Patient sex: M
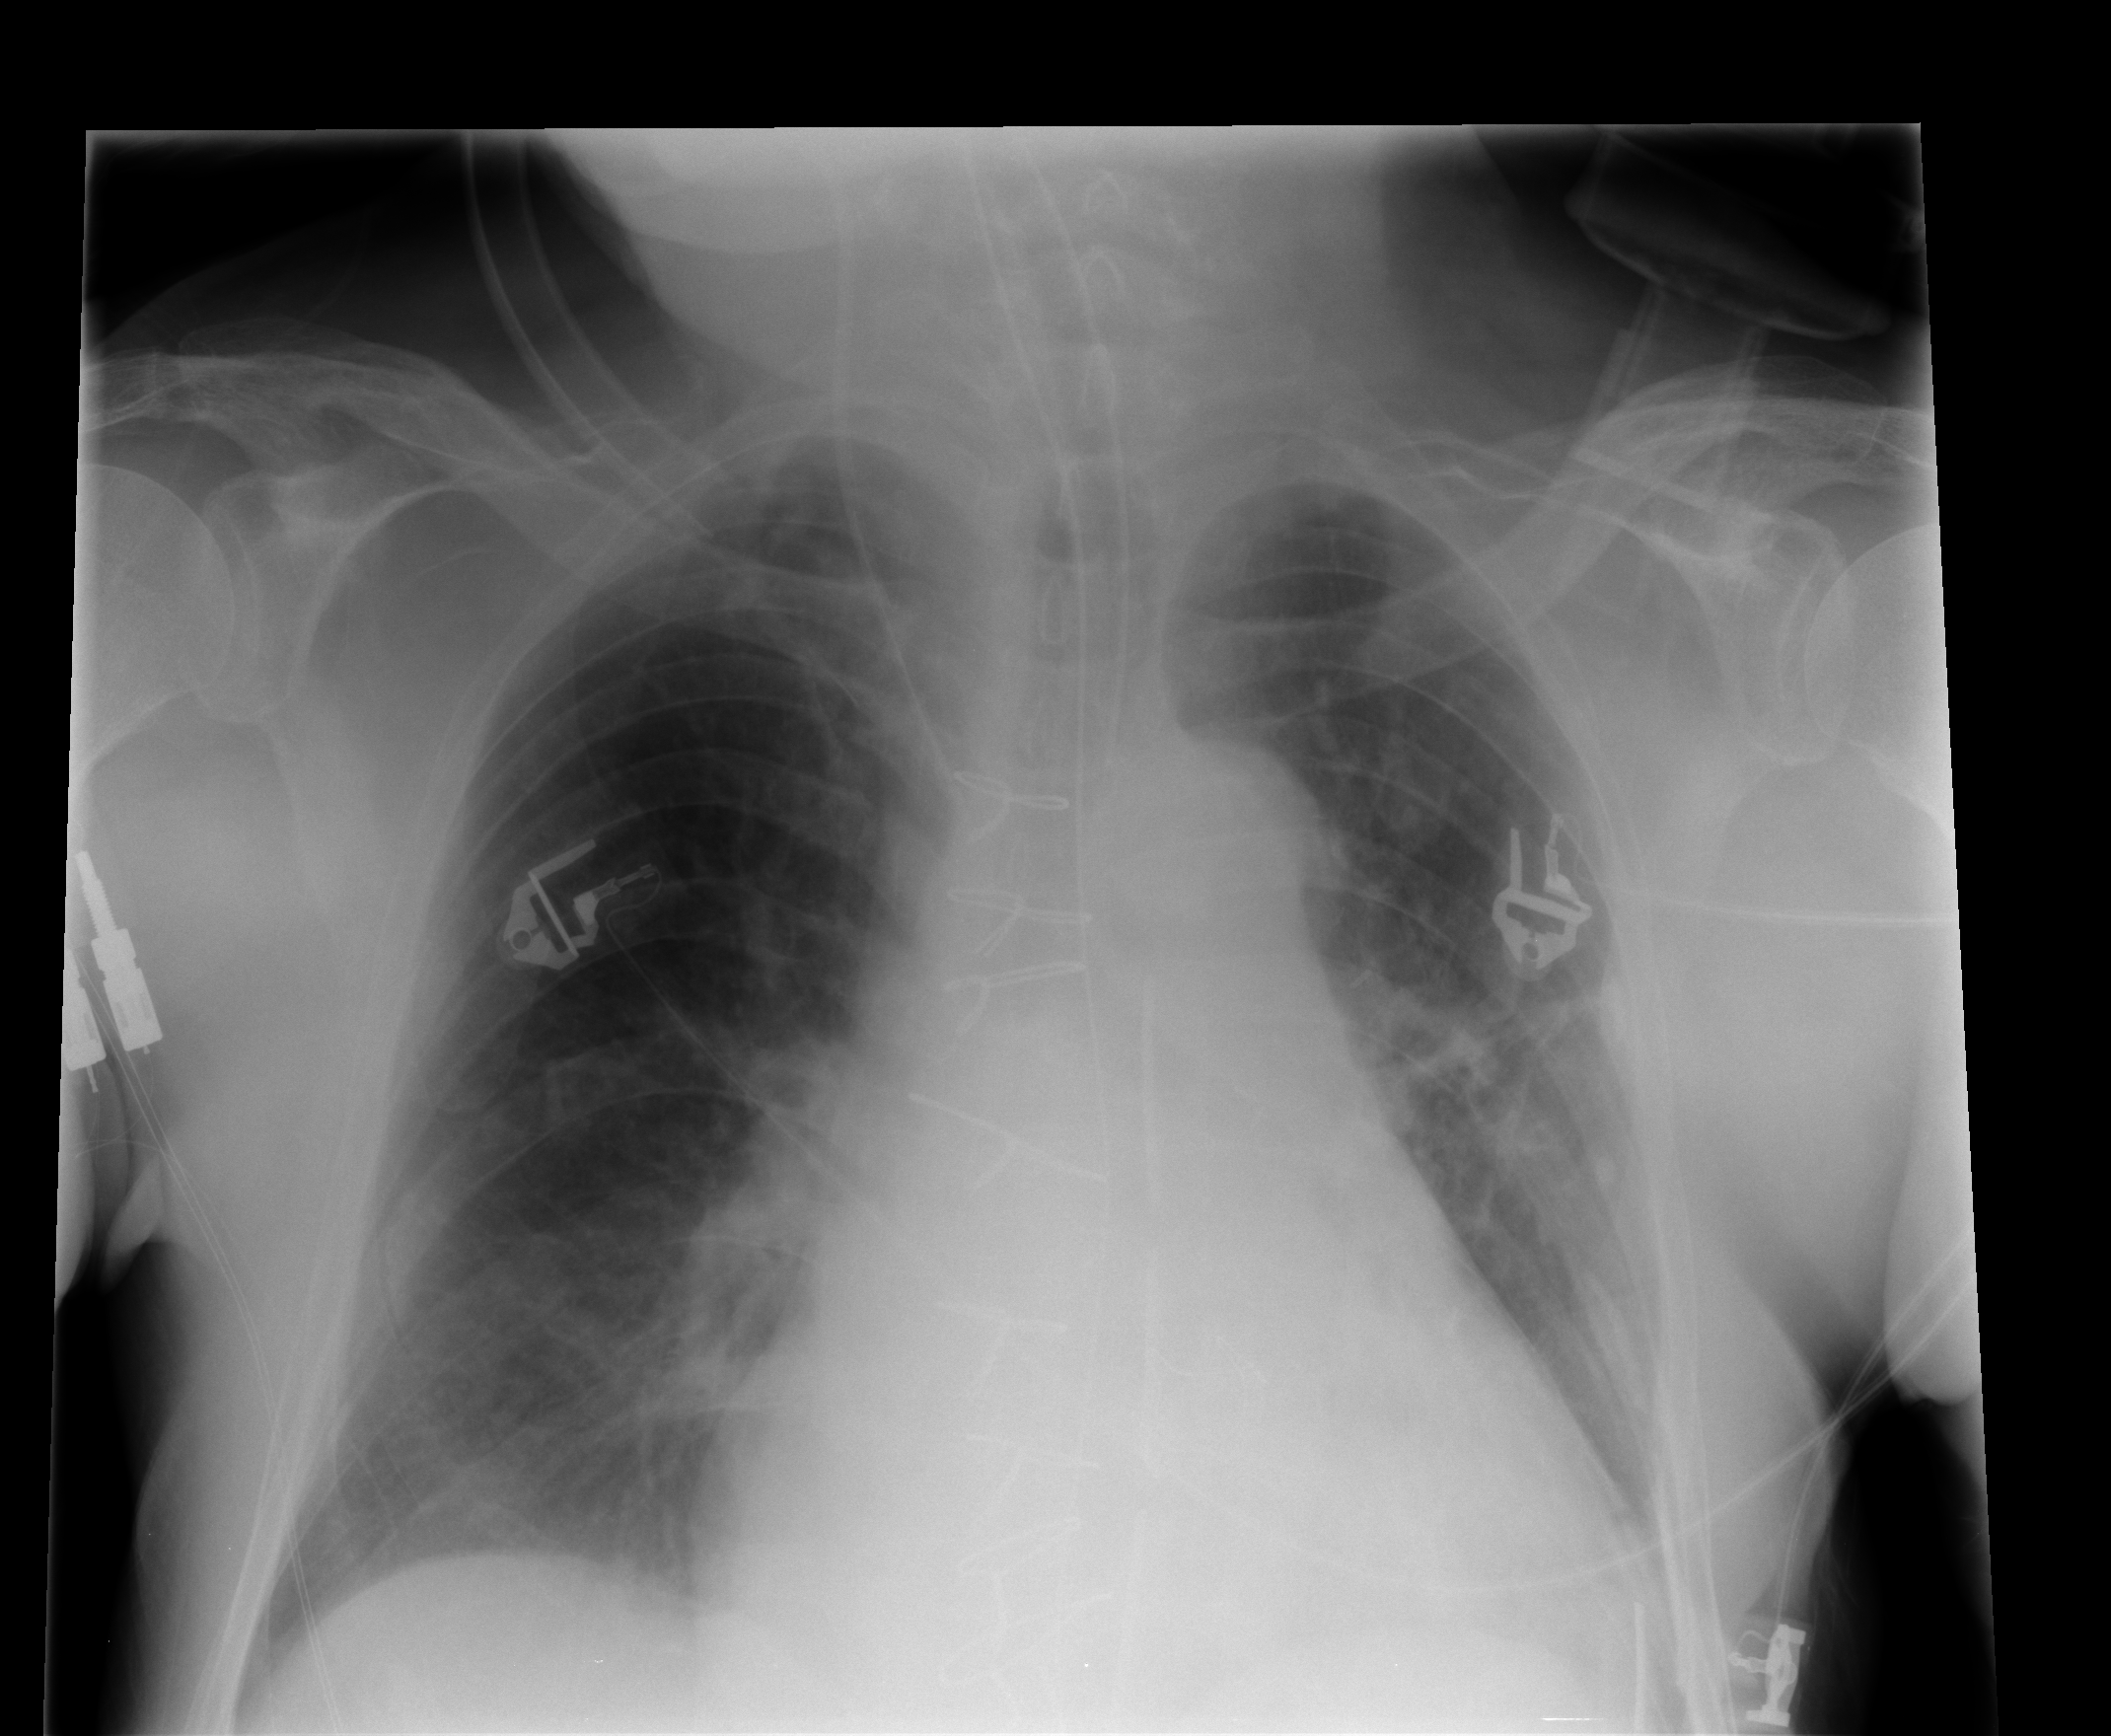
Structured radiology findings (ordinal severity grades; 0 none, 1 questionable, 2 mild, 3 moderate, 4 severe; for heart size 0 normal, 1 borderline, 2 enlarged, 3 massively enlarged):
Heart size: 2
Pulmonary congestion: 0
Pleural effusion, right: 0
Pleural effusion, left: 1
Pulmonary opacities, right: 0
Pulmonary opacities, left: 1
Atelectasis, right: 2
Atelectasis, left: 2